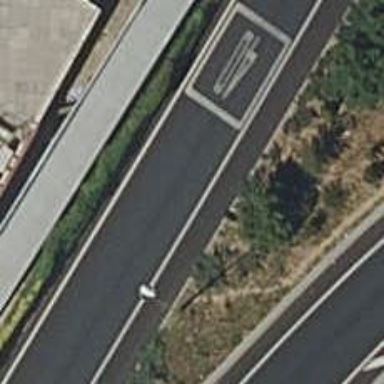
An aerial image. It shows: Motorway link.